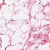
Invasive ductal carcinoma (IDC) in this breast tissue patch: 0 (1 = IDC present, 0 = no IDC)